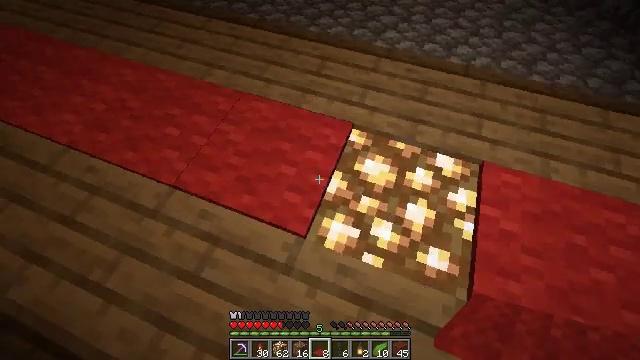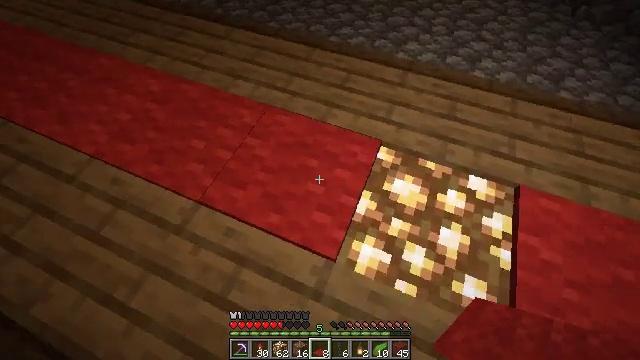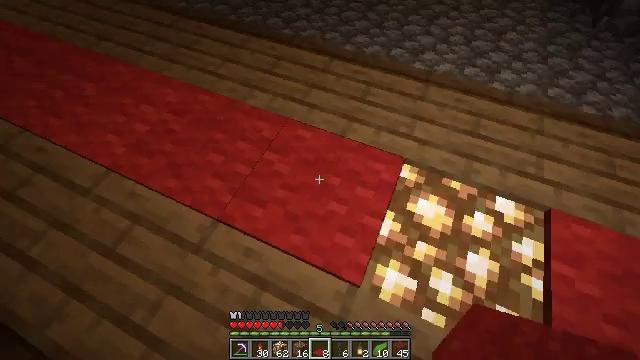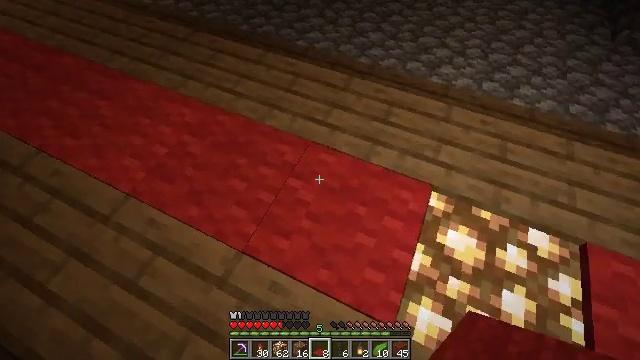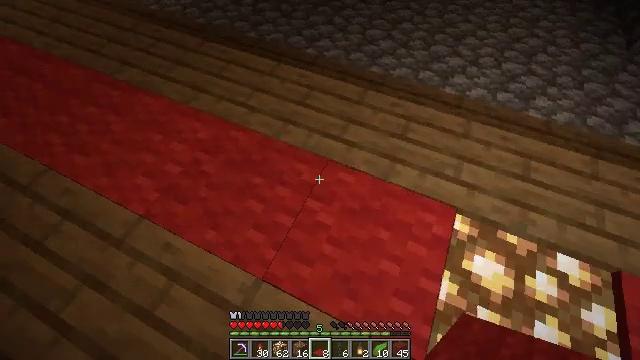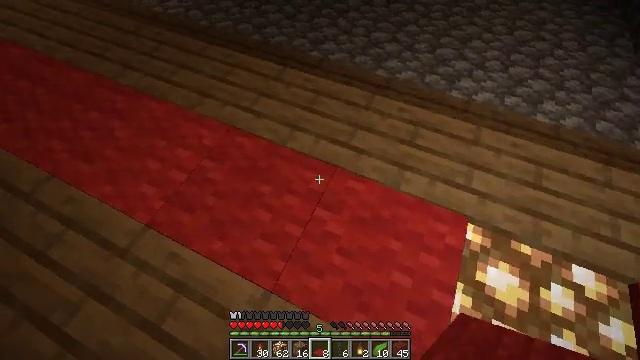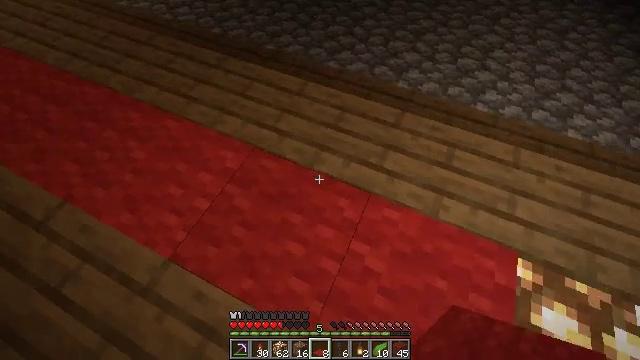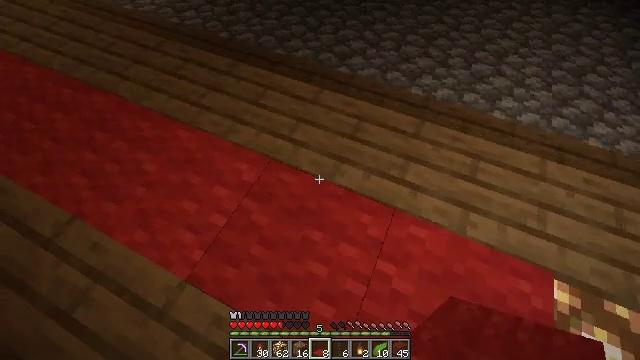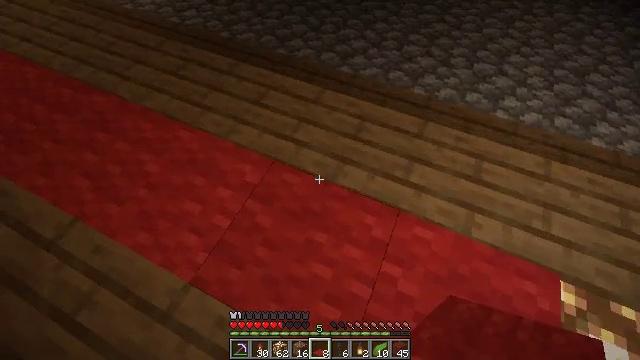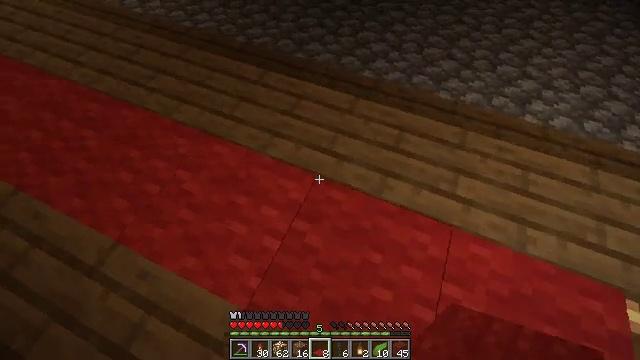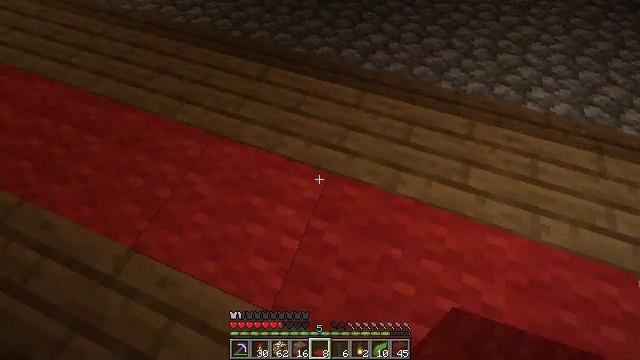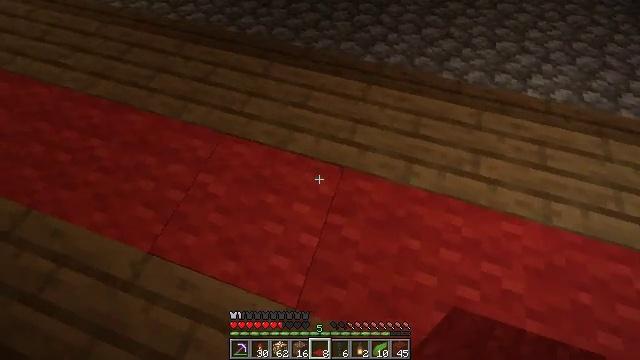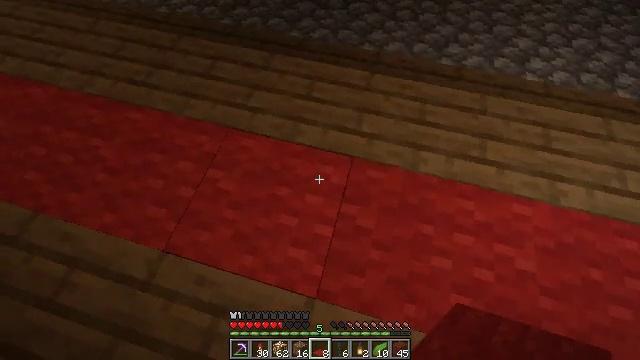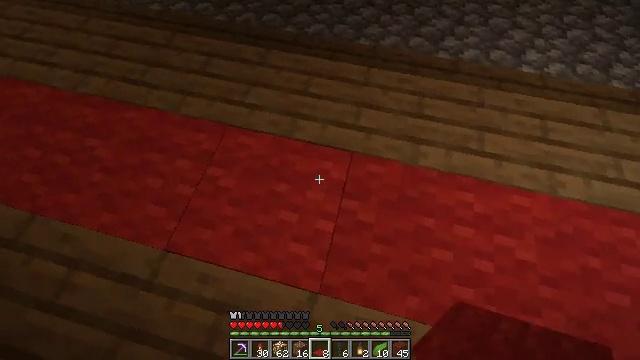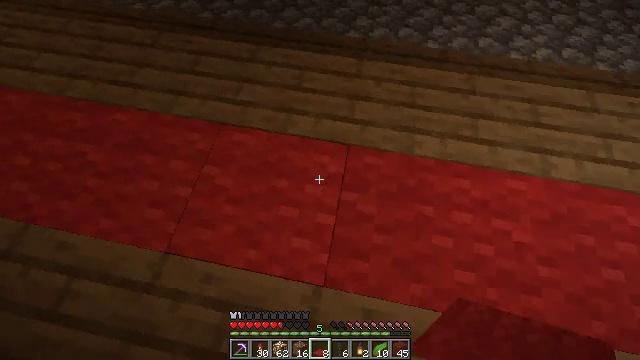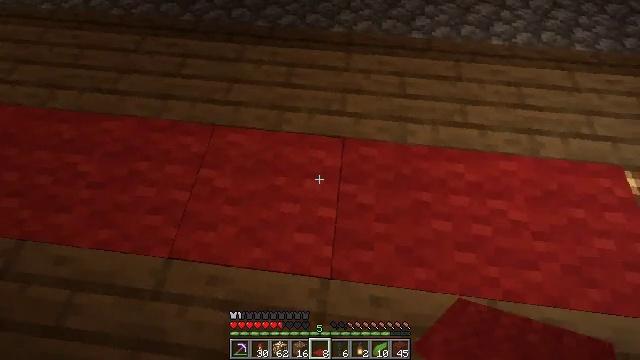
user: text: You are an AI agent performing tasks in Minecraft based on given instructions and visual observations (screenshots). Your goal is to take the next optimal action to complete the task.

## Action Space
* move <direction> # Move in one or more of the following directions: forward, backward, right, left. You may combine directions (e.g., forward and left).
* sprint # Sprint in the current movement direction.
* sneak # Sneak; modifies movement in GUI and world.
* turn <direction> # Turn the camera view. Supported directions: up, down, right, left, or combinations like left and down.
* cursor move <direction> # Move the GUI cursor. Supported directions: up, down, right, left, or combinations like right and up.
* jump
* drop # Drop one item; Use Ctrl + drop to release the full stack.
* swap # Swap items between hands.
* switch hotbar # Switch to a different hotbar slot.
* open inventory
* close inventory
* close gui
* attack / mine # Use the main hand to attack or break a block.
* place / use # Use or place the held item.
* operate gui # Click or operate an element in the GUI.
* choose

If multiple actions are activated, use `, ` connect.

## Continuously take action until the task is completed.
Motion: motion action
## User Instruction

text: Gather the red carpet from the floor.
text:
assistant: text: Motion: move forward and move left, turn left
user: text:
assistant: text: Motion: move forward and move left, turn left
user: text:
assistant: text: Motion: move forward and move left
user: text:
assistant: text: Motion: move forward and move left
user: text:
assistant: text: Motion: move forward and move left
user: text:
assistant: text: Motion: move forward and move left
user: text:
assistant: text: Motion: move forward and move left
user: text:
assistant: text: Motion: move left
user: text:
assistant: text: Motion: move left, turn right
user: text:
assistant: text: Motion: move left, turn right and down
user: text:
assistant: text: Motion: turn right and down
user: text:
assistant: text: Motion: turn right and down
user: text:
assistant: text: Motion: turn right
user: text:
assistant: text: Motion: turn right
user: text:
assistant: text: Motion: move back and move left, turn right
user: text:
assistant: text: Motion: move back and move left, turn right
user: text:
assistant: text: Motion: turn right
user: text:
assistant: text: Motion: turn right and up
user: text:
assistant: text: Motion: turn right
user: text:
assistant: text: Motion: attack / mine
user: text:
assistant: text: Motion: attack / mine
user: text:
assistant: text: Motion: attack / mine
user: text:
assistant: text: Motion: attack / mine
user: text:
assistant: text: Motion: attack / mine
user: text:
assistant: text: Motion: attack / mine
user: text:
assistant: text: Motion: attack / mine
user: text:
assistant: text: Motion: attack / mine
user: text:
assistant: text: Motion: no_op
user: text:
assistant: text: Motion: no_op
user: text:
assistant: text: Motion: move left